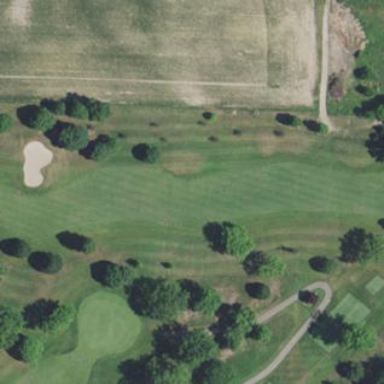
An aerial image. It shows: Lush grass fairway on golf course.